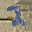
Label: 2